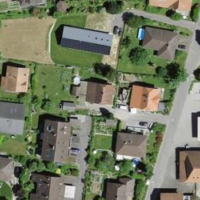
EUNIS habitat code: 54
Species observed at this site:
Plantago media